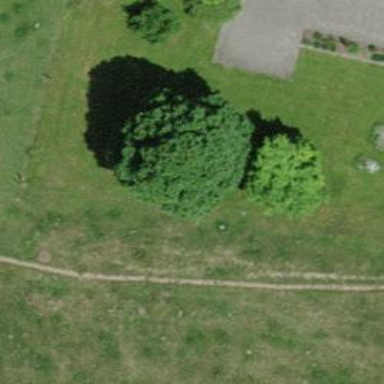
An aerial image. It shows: Broadleaved tree in natural setting.